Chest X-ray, AP view. Patient: 65 years old, sex F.
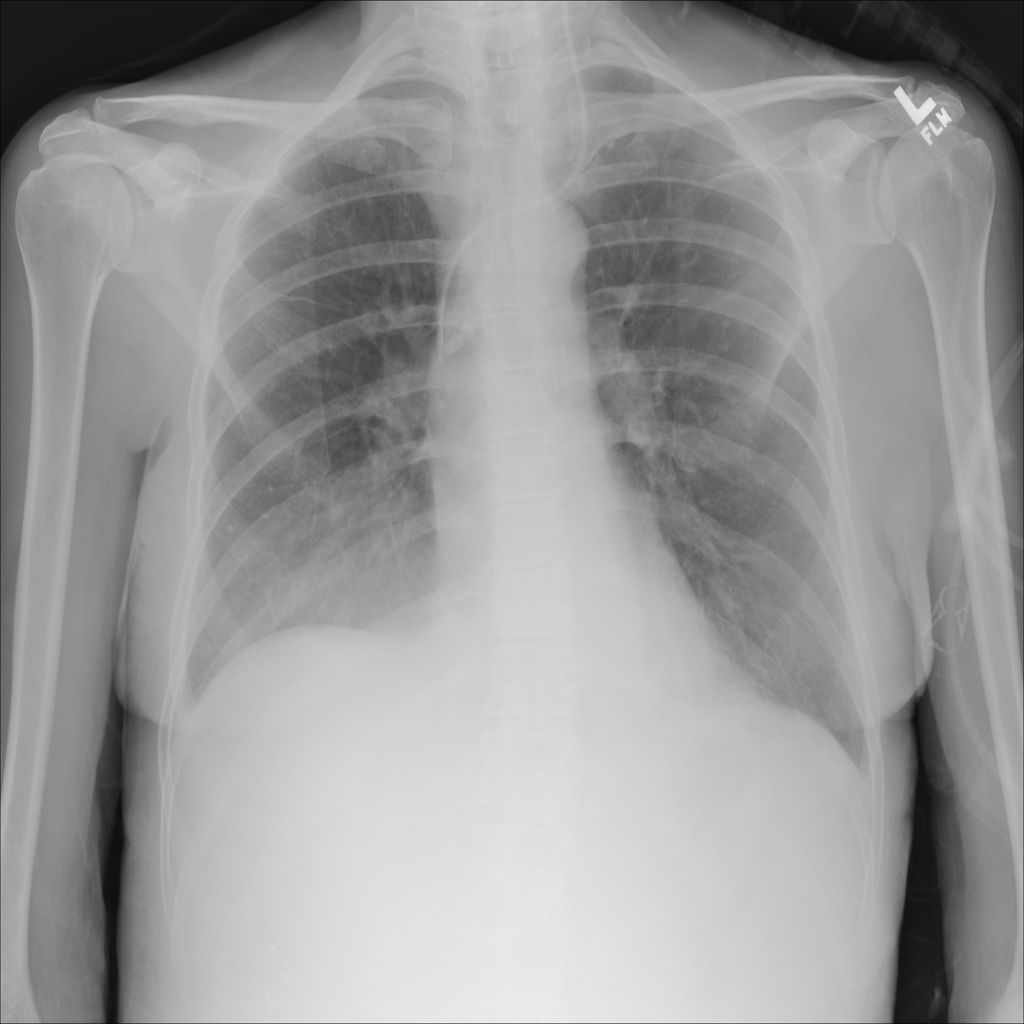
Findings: No Finding